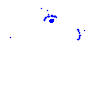
Particle: kaon